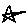
Label: star